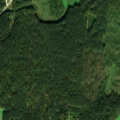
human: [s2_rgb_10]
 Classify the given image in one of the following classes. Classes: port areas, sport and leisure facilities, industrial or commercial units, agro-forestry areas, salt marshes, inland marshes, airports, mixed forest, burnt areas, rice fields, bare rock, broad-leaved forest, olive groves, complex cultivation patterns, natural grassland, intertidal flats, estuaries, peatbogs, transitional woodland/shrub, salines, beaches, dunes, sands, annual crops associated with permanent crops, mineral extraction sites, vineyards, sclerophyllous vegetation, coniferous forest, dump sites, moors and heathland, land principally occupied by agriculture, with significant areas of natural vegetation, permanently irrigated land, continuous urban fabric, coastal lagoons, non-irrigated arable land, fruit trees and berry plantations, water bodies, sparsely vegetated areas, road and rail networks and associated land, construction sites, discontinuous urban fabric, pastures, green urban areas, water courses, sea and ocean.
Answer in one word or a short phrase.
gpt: pastures, coniferous forest, mixed forest